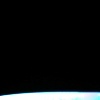
Label: space